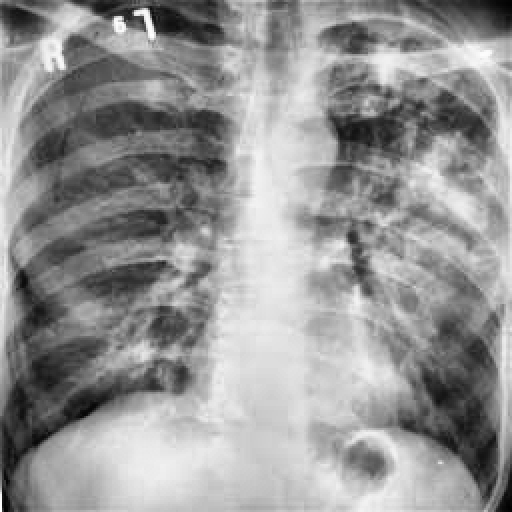
Finding: TUBERCULOSIS